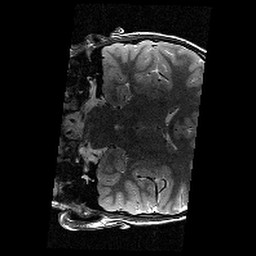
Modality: T2w
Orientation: coronal
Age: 11
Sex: male
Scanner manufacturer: siemens
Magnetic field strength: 3 T
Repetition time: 9.23 s
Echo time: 0.067 s